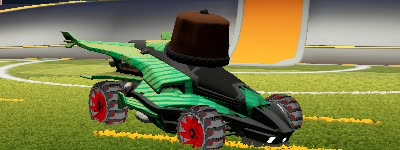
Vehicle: aftershock